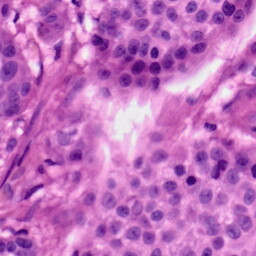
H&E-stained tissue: Skin